Question: I have created a Common Library MonoTouch project and added the localization files there. However, they do not appear in the .app file.
How can I have a common project with localization resources so that I can share them among many MonoTouch apps?
As a side: I can add Images to a common project and access them so I am assuming it'll work with Localization files. Localization works fine when the localization files are in the main app project.

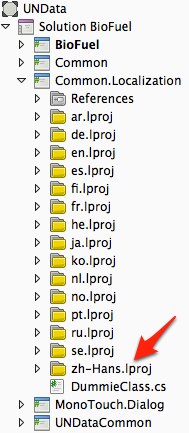
Answer: The Common.Localization.csproj needs to have at least 1 class in it to make it compile to a DLL. That class needs to be referenced in the main app too.
Just create a Dummie class.
'''
using System;
using MonoTouch.Foundation;
namespace Common.Localization
{
[Preserve]
public class DummieClassNeededToMakeLocalizationCompileToaDLL
{
[Preserve]
public DummieClassNeededToMakeLocalizationCompileToaDLL ()
{
}
}
}
'''